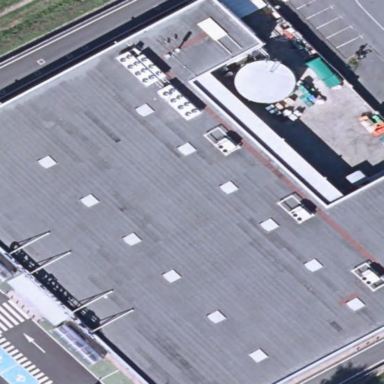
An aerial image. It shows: Supermarket building.